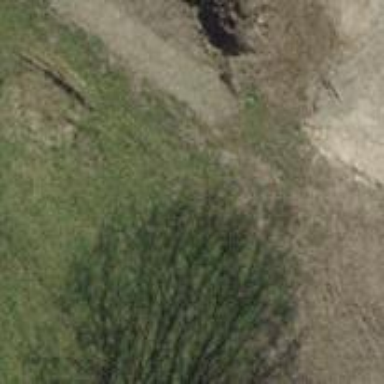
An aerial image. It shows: Footway with woodchips surface.